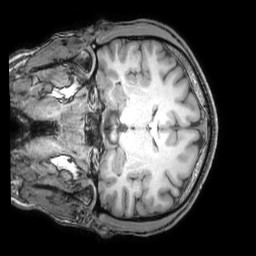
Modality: T1w
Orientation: coronal
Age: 23
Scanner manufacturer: philips
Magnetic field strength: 3 T
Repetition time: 0.007 s
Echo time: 0.003501 s